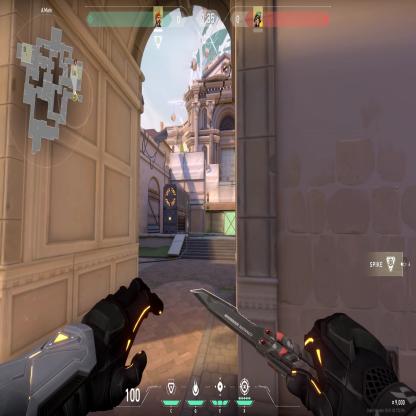
Label: enemy